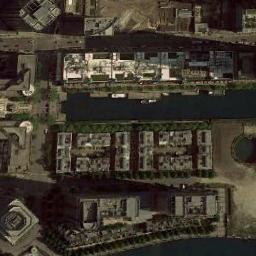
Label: commercial_area